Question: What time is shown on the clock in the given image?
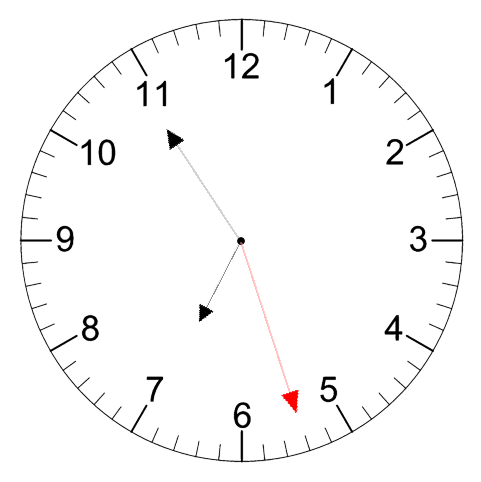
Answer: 06:54:27